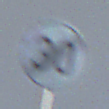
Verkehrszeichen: EndeGeschwindigkeit30
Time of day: MorningAfternoon
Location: Outdoor (Urban)
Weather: Clear
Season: NotSpecified
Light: Natural